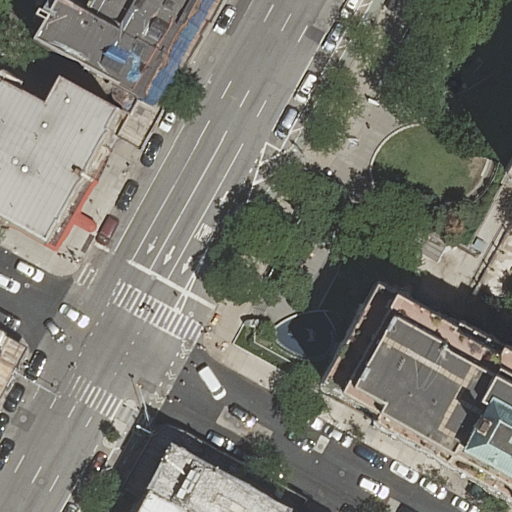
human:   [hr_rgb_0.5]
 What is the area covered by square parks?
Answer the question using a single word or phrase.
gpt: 0m2

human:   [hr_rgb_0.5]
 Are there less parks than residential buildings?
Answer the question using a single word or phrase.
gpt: yes

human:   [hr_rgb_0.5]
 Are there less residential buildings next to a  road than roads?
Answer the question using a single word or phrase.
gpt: no

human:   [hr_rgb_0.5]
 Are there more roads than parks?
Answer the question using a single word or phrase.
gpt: yes

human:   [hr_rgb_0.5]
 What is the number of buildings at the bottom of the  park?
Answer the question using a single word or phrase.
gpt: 6

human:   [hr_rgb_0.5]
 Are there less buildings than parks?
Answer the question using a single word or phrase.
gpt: no

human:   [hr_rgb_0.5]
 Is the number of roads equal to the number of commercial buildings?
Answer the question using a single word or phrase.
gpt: no

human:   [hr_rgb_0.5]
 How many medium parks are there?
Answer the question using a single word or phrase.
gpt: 0

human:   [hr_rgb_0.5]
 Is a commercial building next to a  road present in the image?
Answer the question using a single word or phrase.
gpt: no

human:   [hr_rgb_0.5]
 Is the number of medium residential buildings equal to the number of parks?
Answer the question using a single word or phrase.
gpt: yes

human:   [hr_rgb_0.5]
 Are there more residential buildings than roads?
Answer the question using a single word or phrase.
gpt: yes

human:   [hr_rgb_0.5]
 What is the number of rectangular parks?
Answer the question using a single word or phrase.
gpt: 1

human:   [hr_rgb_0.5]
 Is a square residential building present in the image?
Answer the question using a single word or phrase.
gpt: no

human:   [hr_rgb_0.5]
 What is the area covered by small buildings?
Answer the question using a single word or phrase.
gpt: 85m2

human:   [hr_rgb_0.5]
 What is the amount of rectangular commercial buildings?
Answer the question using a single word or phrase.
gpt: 0

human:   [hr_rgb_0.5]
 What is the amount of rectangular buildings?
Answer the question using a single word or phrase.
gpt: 1

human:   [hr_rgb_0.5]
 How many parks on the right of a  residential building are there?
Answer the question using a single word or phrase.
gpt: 1

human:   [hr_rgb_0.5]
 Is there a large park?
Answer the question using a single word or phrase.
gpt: no

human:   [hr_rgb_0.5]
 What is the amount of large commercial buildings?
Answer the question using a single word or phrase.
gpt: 0

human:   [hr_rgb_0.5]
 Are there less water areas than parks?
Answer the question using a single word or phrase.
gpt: yes

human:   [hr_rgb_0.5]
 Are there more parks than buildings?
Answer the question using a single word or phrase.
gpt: no

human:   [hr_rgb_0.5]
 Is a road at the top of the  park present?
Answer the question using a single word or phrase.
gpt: no

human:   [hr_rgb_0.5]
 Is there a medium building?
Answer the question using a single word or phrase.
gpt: yes

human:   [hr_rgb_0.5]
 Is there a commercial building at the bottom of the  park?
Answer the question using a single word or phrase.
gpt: no

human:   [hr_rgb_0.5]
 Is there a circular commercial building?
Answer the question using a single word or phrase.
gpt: no

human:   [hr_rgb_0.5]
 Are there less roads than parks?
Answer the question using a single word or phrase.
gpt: no

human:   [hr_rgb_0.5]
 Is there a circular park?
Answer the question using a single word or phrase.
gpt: no

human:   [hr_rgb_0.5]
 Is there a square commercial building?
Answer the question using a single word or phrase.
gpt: no

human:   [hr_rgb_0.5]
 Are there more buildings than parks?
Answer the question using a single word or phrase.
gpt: yes

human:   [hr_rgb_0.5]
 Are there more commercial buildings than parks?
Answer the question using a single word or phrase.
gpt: no

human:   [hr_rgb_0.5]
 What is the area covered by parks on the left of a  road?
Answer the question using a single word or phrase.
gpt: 0m2

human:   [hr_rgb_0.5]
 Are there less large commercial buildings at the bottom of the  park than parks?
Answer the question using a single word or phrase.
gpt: yes

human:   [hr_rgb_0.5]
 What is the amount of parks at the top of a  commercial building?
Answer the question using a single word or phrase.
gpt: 0

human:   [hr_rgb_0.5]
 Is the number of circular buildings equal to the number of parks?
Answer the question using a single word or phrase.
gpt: no

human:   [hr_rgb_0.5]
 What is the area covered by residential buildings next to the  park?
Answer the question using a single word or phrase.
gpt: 7211m2

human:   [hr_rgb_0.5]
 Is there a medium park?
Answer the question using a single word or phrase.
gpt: no